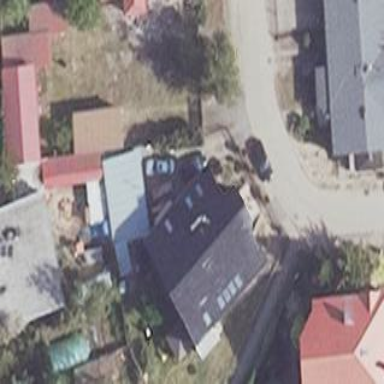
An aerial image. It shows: Residential building.